Chest X-ray:
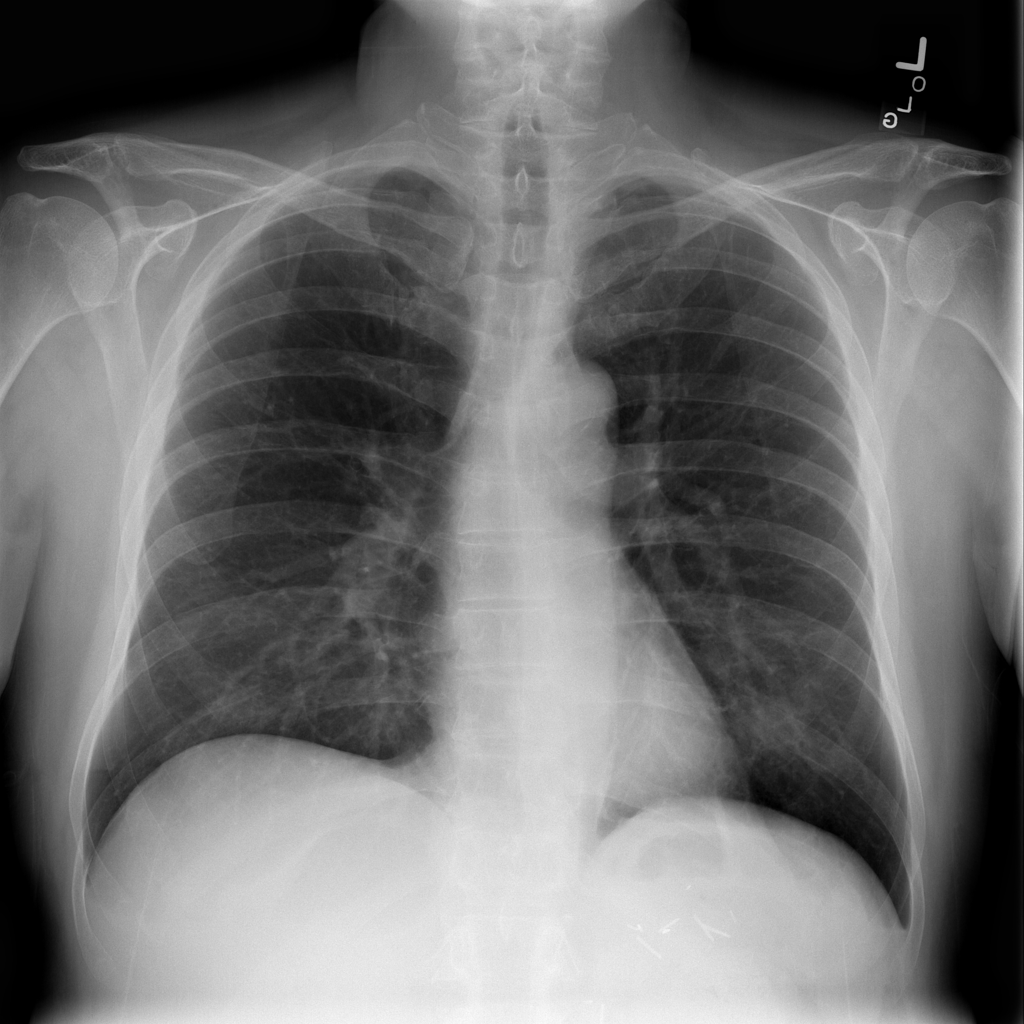
No abnormal finding: yes